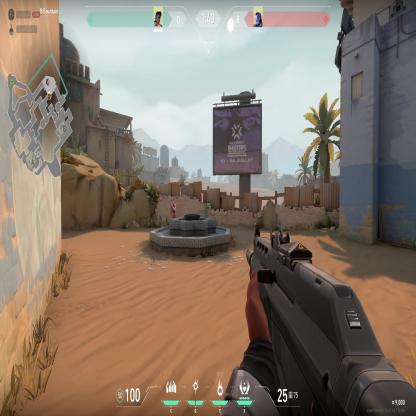
Label: enemy